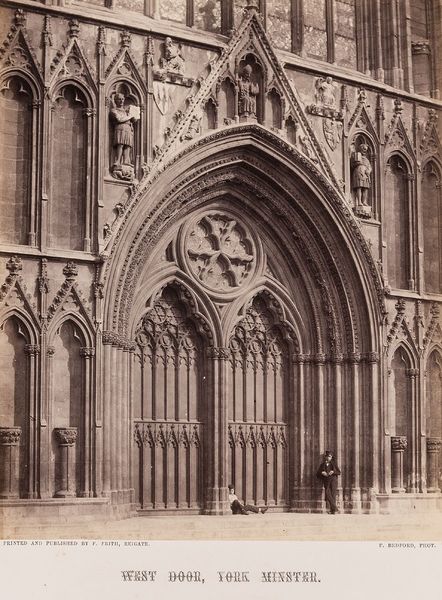
Künstler: Francis Bedford
Standort: Hamburg
Institution: Museum für Kunst und Gewerbe Hamburg
Schlagwörter: foto, fotografie, photographie, photo, karton, portal, albumin, lichtbild, reisefotografie, york, historische, minster, schwarzweißpositivverfahren, silbersalzverfahren, schwarzweißfotografie, gebäude, örtlichkeit, straße, stätte, reisephotographie, albuminpapier